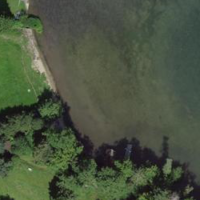
EUNIS habitat code: 14
Species observed at this site:
Filipendula ulmaria